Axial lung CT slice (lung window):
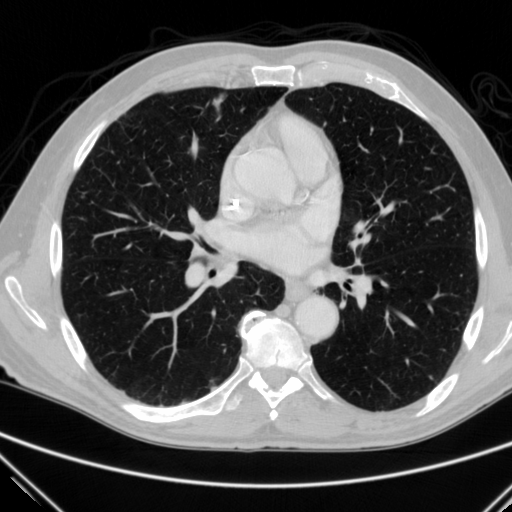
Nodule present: no